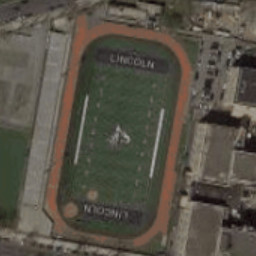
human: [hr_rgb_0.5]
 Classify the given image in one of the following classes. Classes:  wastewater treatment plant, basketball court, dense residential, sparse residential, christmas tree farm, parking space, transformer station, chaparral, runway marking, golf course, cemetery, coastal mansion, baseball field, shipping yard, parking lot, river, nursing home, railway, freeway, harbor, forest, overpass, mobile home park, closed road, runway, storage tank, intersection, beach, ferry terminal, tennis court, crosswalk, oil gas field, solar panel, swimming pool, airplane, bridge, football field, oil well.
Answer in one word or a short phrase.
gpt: football field